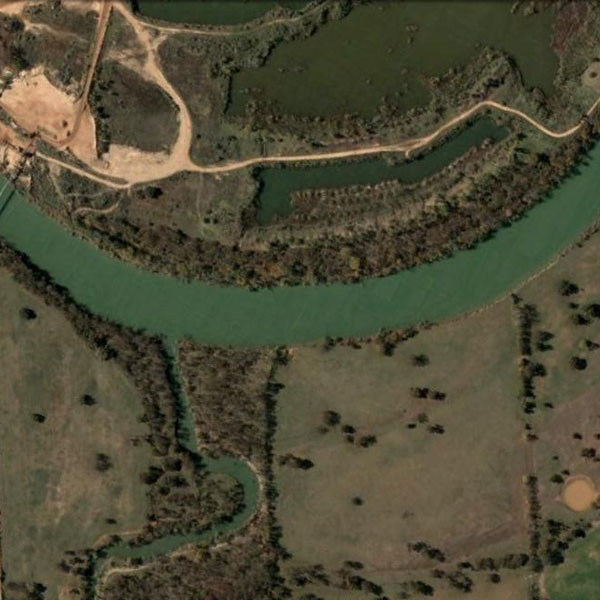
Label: River